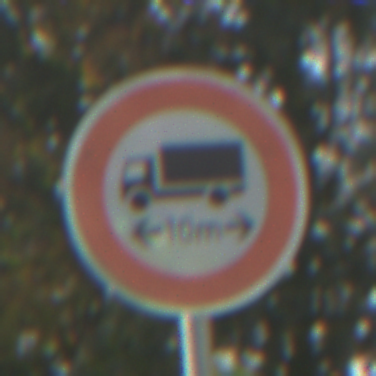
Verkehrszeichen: TatsaechlicheLaenge
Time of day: MorningAfternoon
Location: Outdoor (Suburban)
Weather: PartlyCloudy
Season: NotSpecified
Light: Natural